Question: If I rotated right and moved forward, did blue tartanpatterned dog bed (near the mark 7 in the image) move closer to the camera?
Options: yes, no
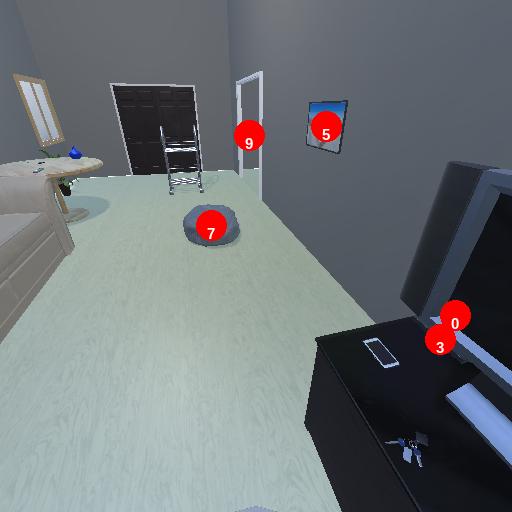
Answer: yes